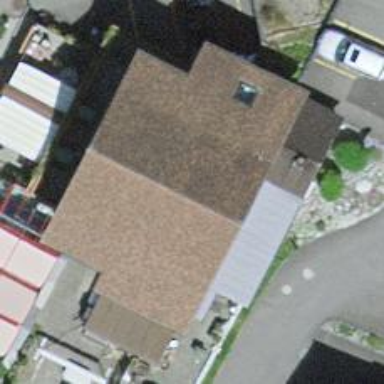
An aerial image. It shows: Restaurant.